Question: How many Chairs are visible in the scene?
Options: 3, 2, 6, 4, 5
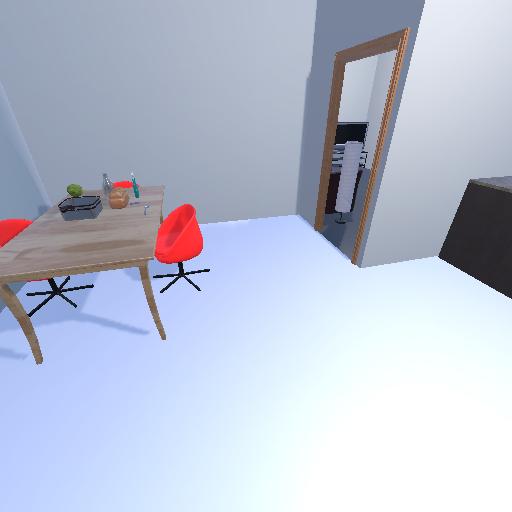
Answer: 3